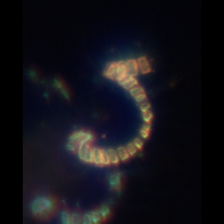
Taxon: Chaetoceros
Group: Diatoms